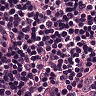
Metastatic tissue present: no